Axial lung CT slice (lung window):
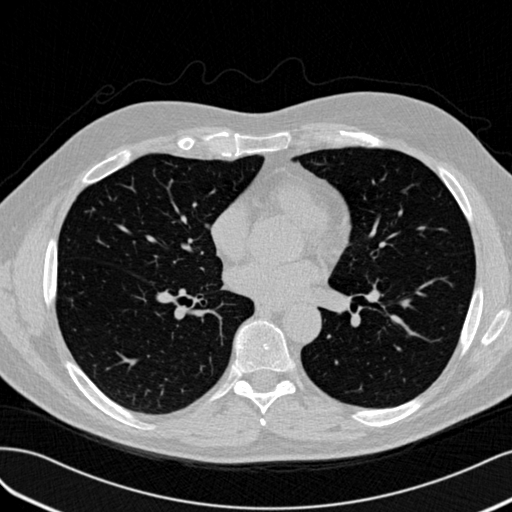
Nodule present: no